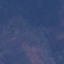
Land use / land cover: HerbaceousVegetation